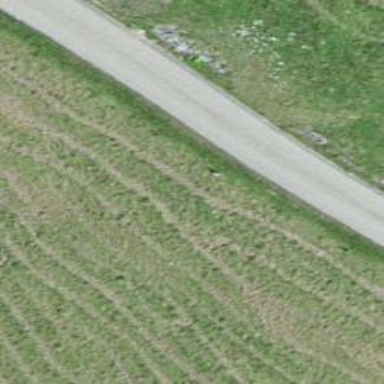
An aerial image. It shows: Unclassified road with grade 1 track type.